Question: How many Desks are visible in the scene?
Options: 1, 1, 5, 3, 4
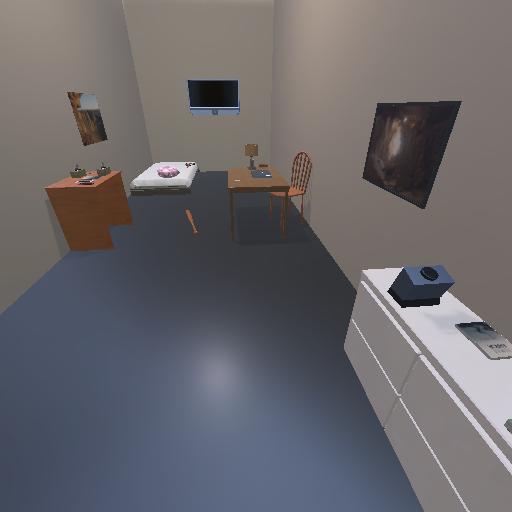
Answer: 1